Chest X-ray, PA view. Patient: 63 years old, sex M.
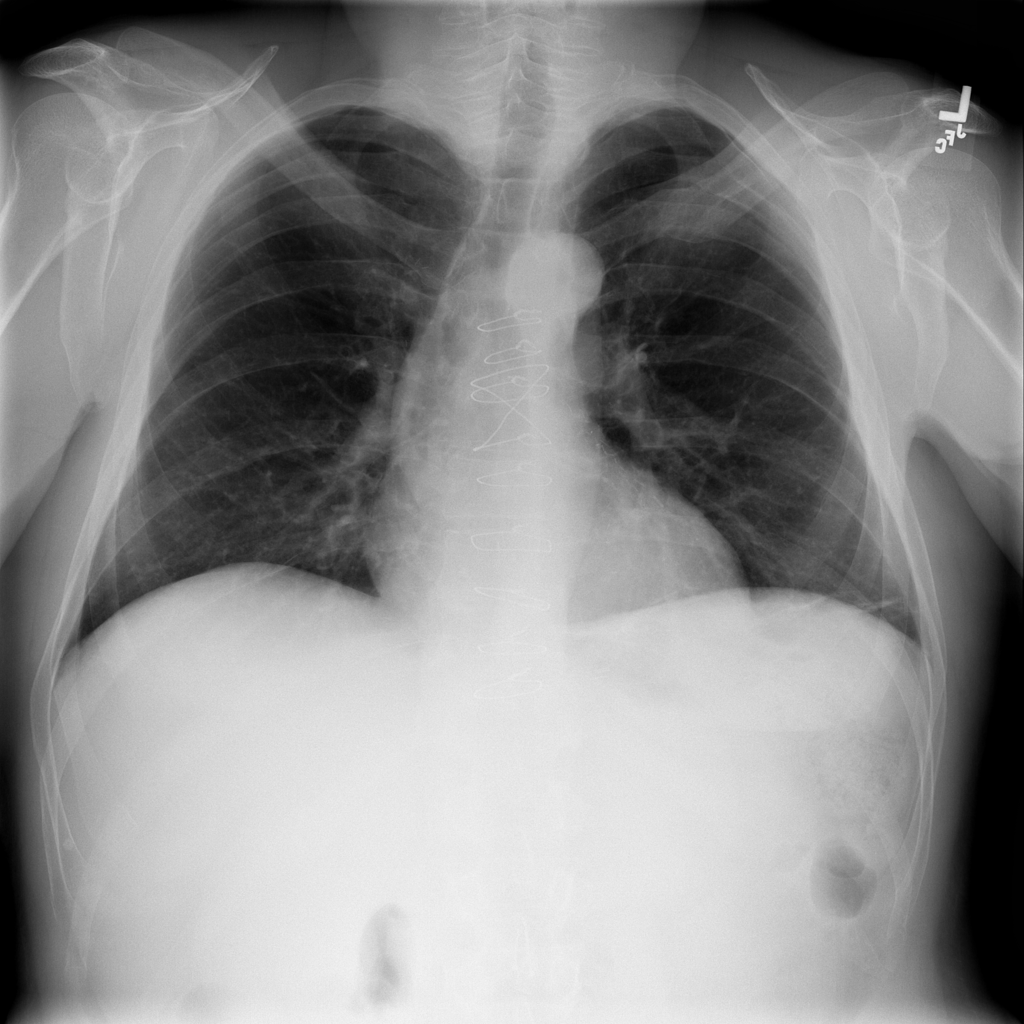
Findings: Atelectasis